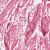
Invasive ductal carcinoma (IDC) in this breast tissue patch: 0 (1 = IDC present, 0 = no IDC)